Question: In this <URL> on how to choose the number of clusters, one of the graphs contains the following:
> These two components explain 100% of the point variability
. What components is it referring to? Are these the x and y components?

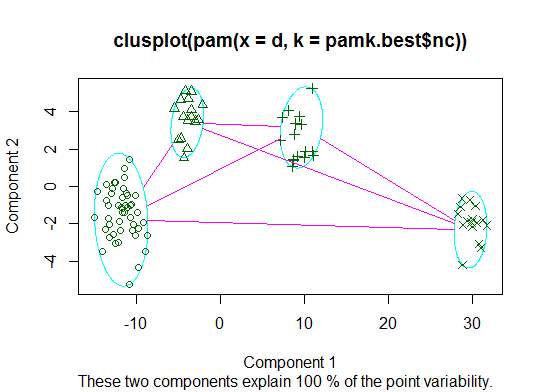
Answer: Component are principal components, e.g. the result of principal components analysis on the original variables.
'clusplot(...)' relies on 'clusplot.default(...)', which documentation states:
> ... Creates a bivariate plot visualizing a partition (clustering) of
the data. All observation are repre-sented by points in the plot,
using principal components or multidimensional scaling...
Since the original data can have > 2 dimensions (e.g., more than two variables), and the cluster plot is restricted to 2D, it is desirable to perform some kind of dimensionality reduction on the original data. A common method of doing this is PCA, which creates a new set of variables as a linear combination of the original set. The new variables are called principal components and have the property that (usually) most of the variation in the original dataset is concentrated in the first few principal components. So 'clusplot(...)' plots PC2 vs. PC1.
If there are only two dimensions in the original dataset, than there will be only 2 PCs and these will account for 100% of the variability in the data. I suspect that's what's happening in your example.